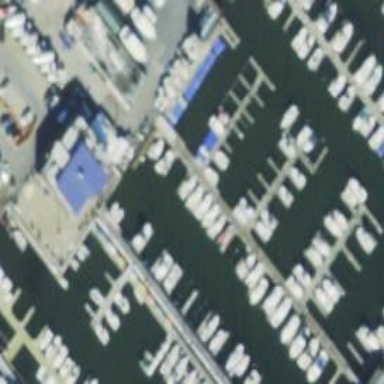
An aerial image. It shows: Pier with mooring facilities.